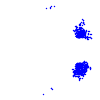
Particle: electron